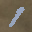
Label: 1